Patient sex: F
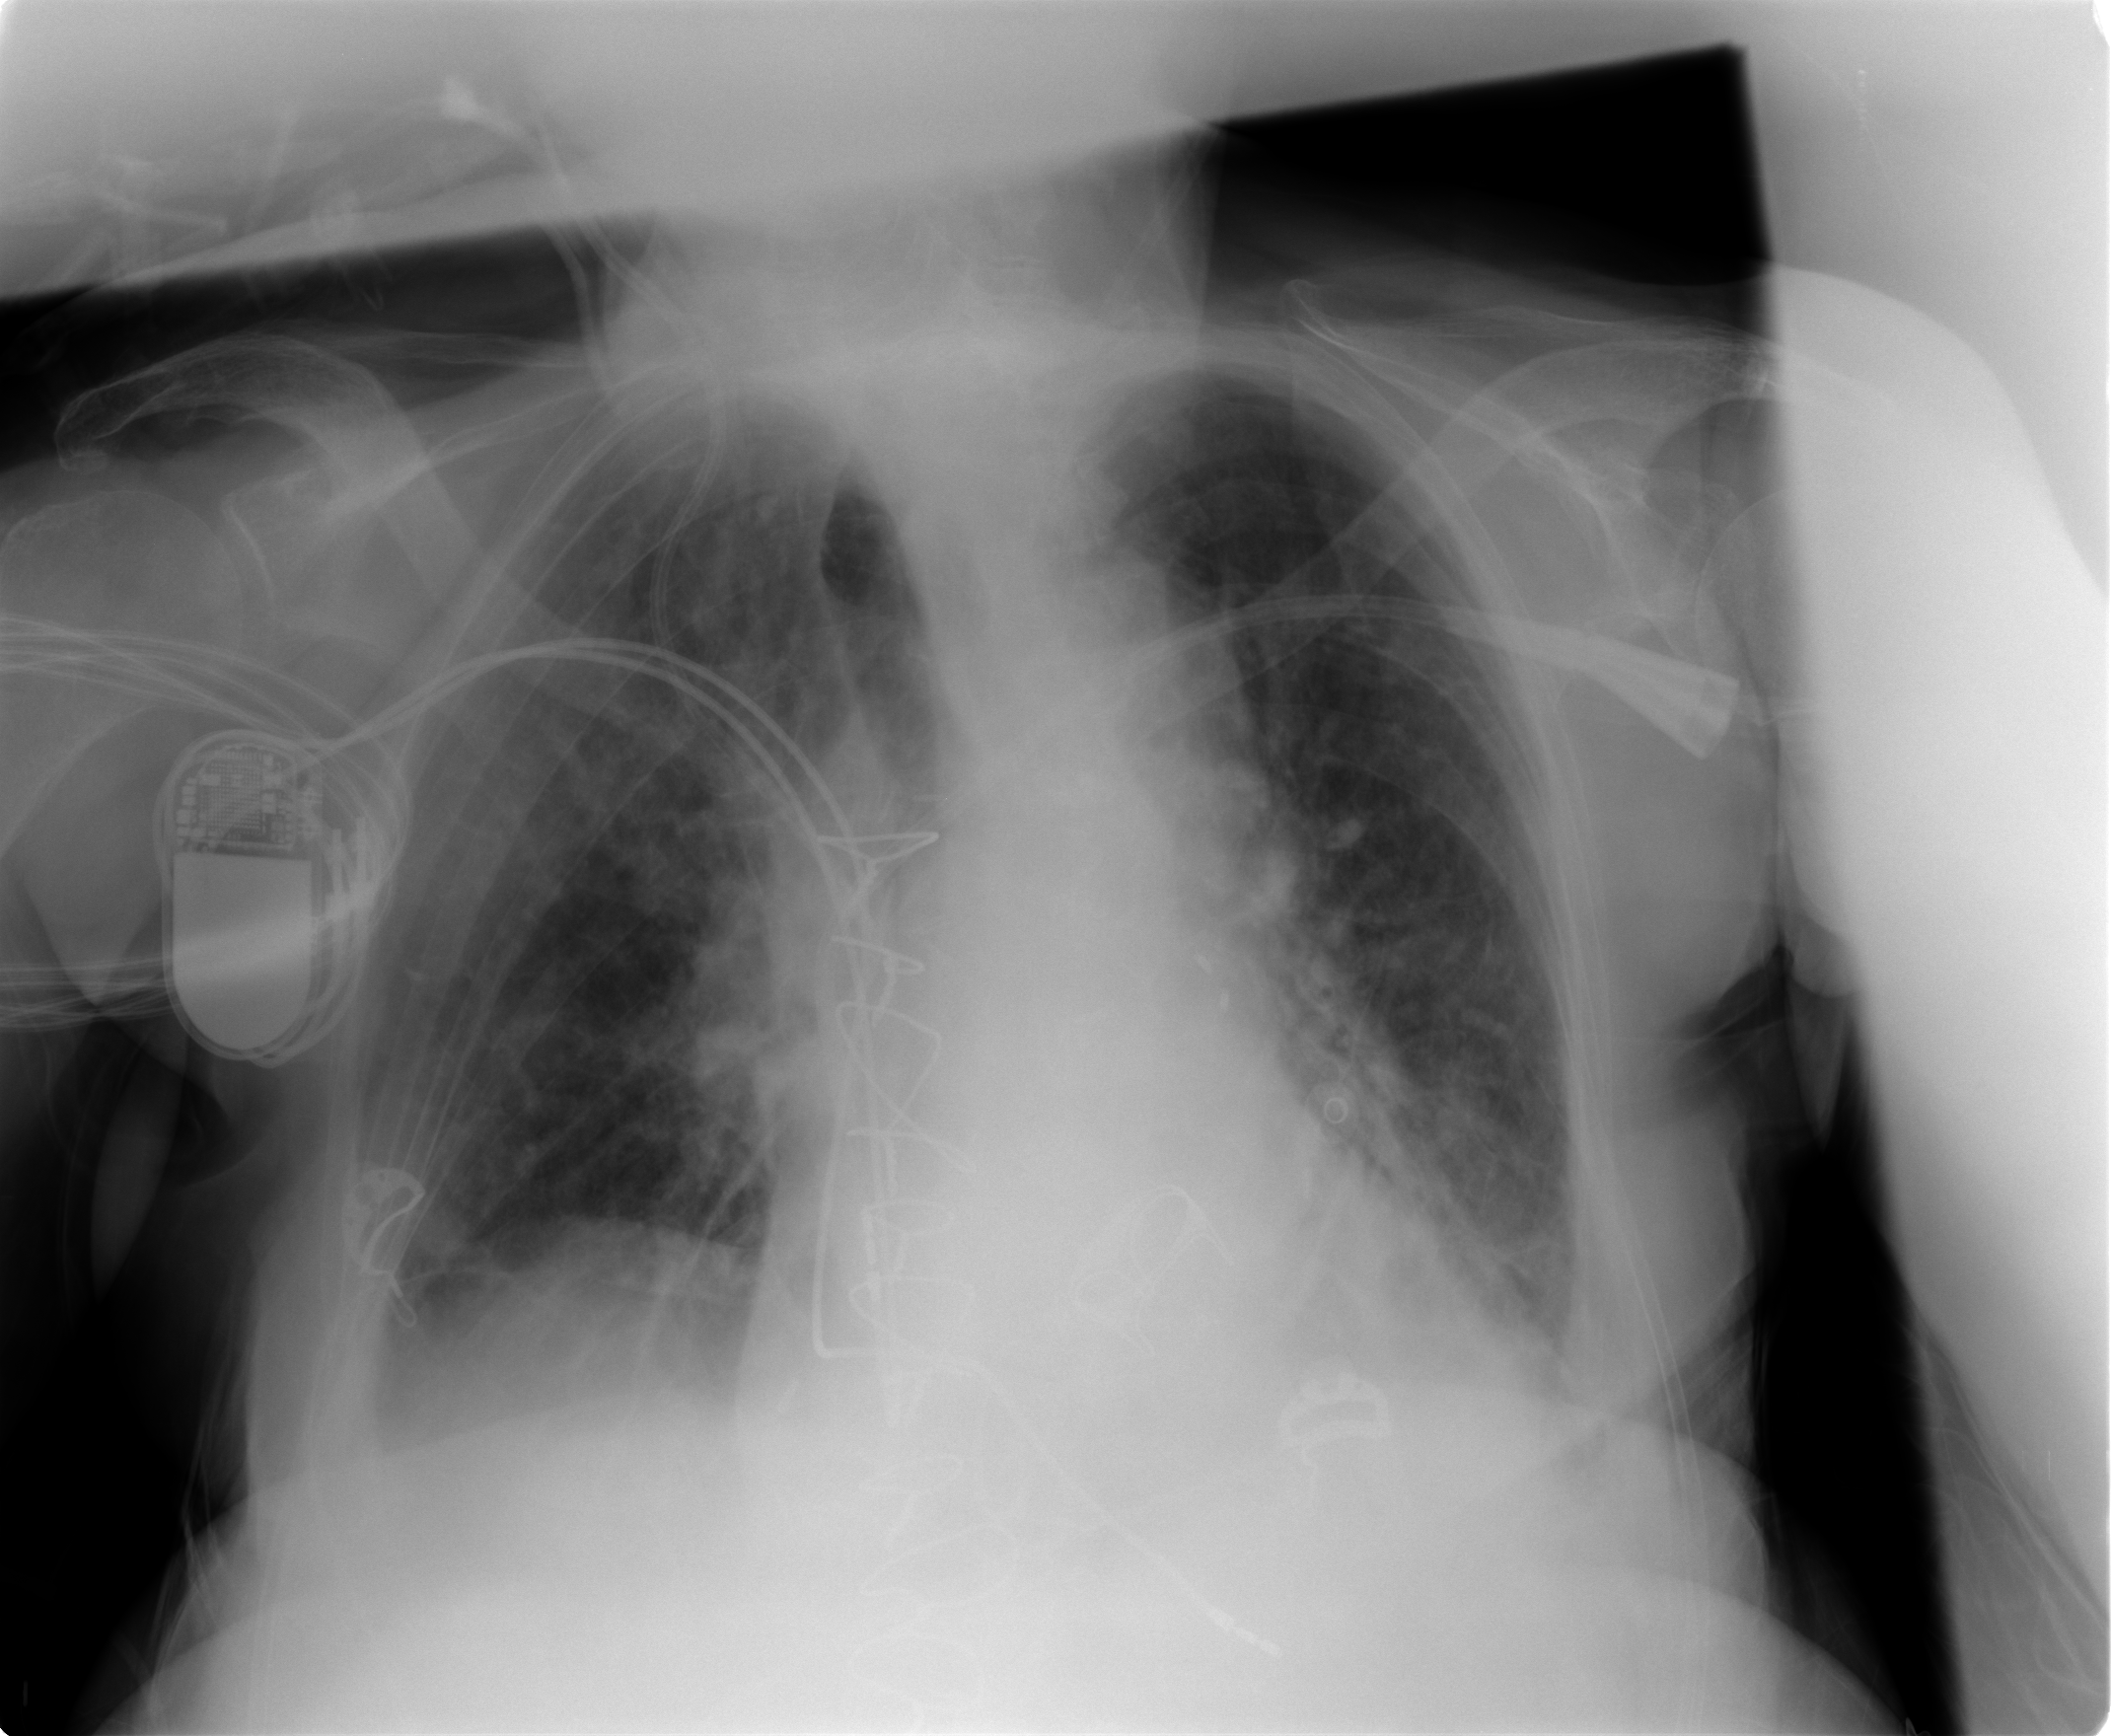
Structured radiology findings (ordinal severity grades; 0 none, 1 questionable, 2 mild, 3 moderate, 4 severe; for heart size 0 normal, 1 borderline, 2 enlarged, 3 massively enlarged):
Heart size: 2
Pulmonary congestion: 2
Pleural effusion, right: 2
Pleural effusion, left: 2
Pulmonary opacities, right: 0
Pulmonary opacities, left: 0
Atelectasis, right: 1
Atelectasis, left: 2